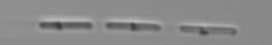
Label: Skeletonema